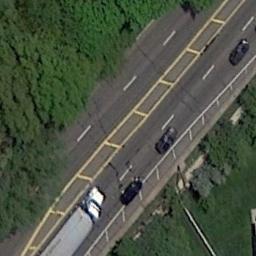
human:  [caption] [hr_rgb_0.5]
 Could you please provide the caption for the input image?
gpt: The freeway is between the grass and some trees .

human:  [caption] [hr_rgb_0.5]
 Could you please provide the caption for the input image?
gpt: A straight freeway goes through the forest with many dark green trees and some cars are driving on the freeway .

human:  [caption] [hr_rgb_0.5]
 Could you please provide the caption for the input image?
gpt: There are only two cars on the winding highway .

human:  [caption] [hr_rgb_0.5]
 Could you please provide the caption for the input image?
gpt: There are large green forests around the freeway and there are several cars on the freeway .

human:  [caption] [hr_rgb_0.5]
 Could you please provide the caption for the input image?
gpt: There are green lawns and trees beside the freeway .